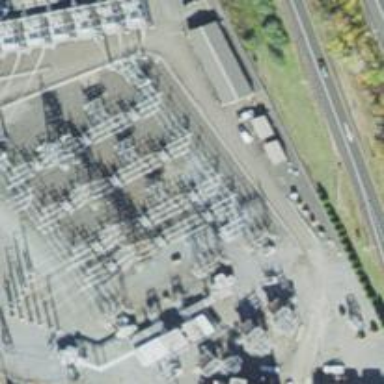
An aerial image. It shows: Switch for power supply.